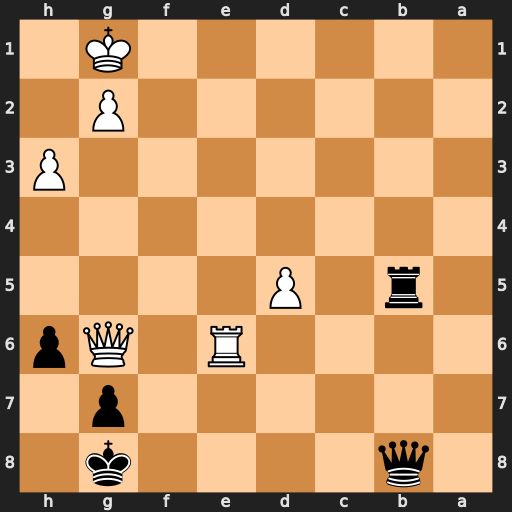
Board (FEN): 1q4k1/6p1/4R1Qp/1r1P4/8/7P/6P1/6K1
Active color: b
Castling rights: -
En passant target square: -
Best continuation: Rb1+ Qxb1 Qxb1+